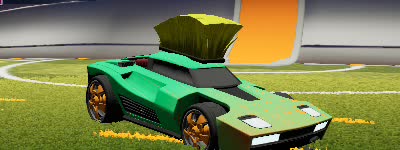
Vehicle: breakout